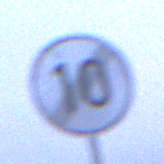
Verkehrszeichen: EndeGeschwindigkeit10
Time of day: SunriseSunset
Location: Outdoor (Urban)
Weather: Overcast
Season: NotSpecified
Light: Natural